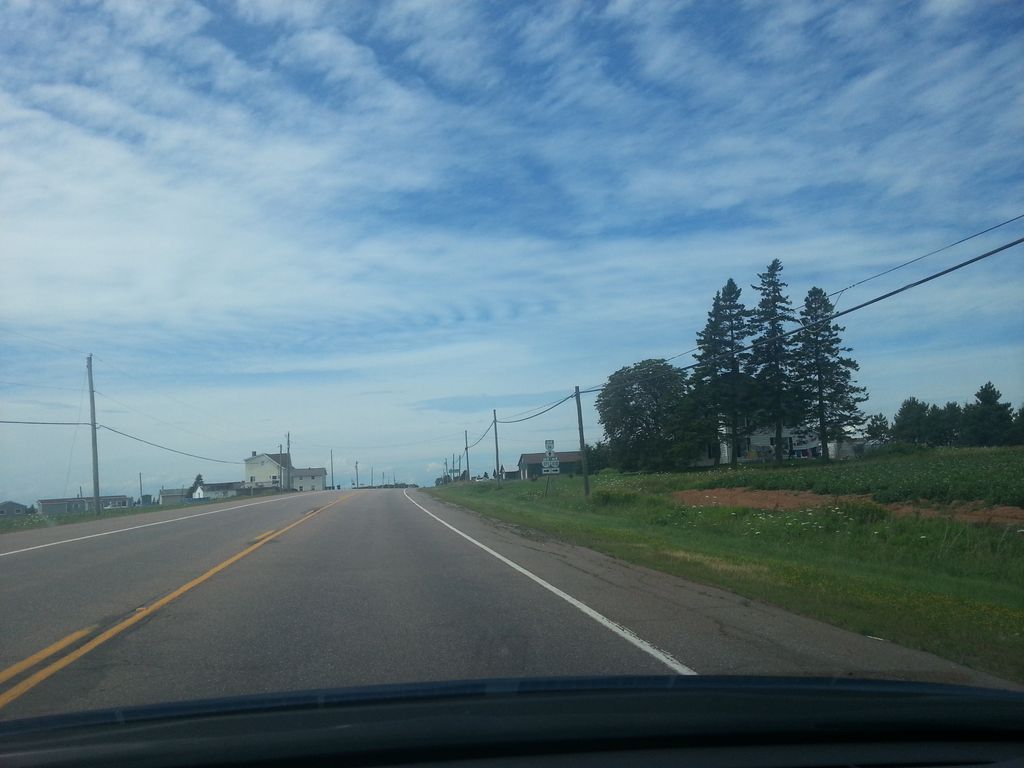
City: charlottetown